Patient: sex M, age 74
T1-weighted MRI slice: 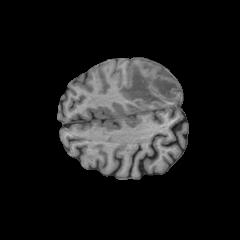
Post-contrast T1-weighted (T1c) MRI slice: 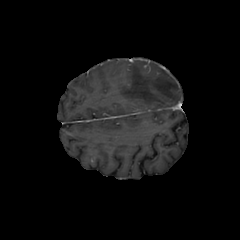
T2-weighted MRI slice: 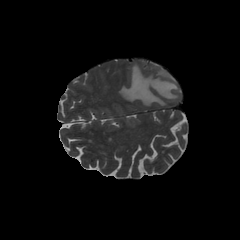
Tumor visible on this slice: yes
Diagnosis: Glioblastoma, IDH-wildtype
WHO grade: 4